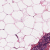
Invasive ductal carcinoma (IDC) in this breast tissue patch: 0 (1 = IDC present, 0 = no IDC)